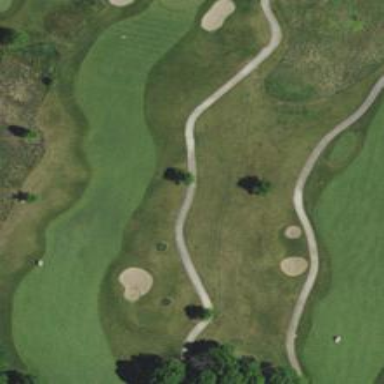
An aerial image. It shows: Path used for both walking and golf.